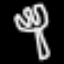
Label: fork